【题型】填空题　【知识点】立体几何　【难度】easy
如图，有一底面半径为 1，高为 3 的圆柱. 光源点 \(A\) 沿着上底面圆周作匀速运动，射出的光线始终经过圆柱轴截面的中心 \(O\). 当光源点 \(A\) 沿着上底面圆周运动半周时，其射出的光线在圆柱内部“扫过”的面积为 \(\underline{\quad\quad}\).

\vspace{1em}
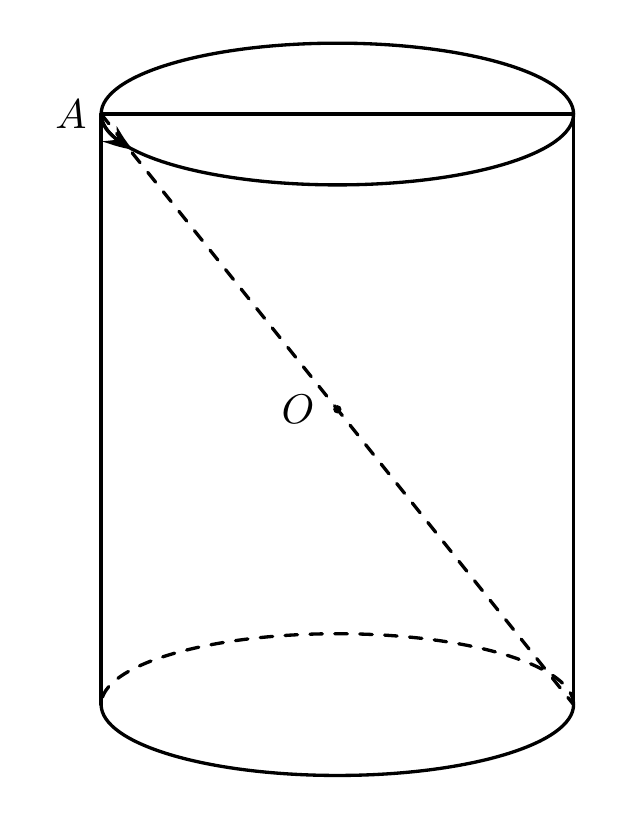
【解答】

\textbf{【答案】} \(\boldsymbol{\dfrac{\sqrt{13}}{2}\pi}\)

\vspace{1em}

\textbf{【解析】}
由已知得射出的光线在圆柱内部“扫过”的面积是以 \(O\) 为顶点，以圆柱的底面为底面的圆锥的半侧面积，共两个，

所以面积为
\[
\dfrac{1}{2} \times 2 \times 2\pi \times 1 \times \dfrac{\sqrt{3^2 + 2^2}}{2} = \dfrac{\sqrt{13}}{2}\pi.
\]

故答案为：\(\boldsymbol{\dfrac{\sqrt{13}}{2}\pi}\).

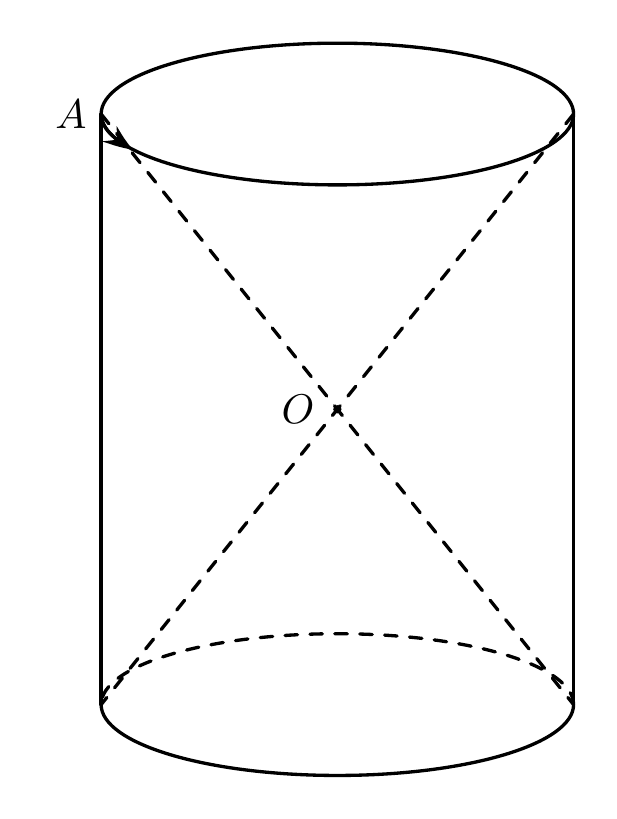